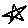
Label: star